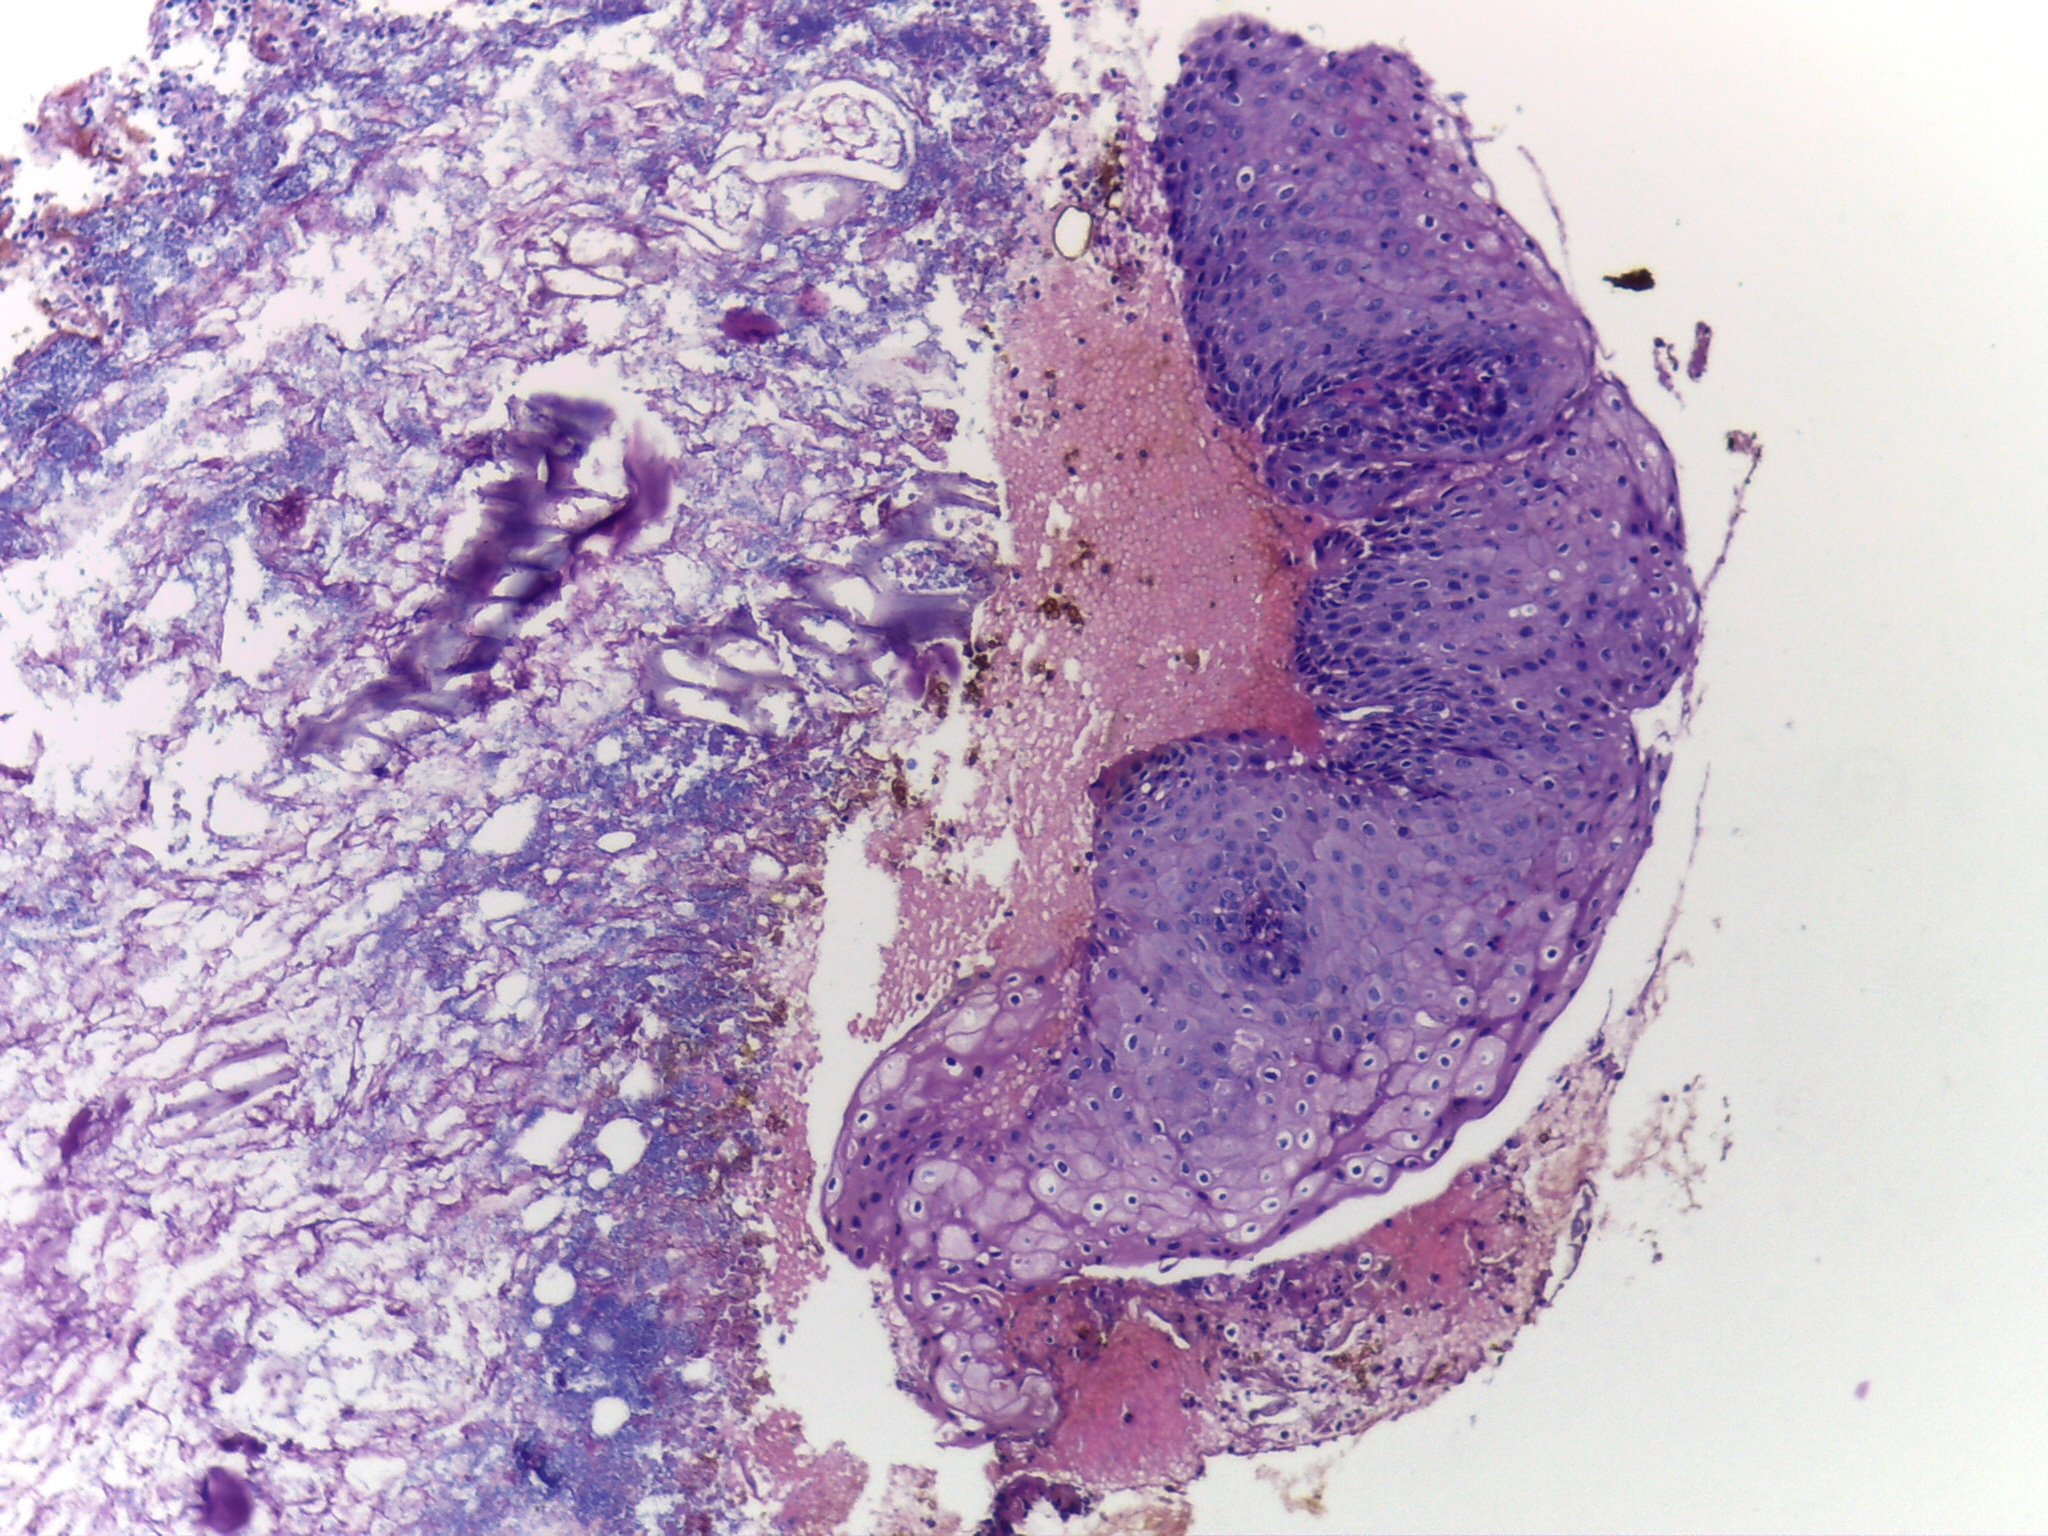
Diagnosis: OSCC